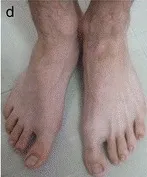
Phenotypic characteristics of the patient at 14 years of age. Postural kyphosis with sloping shoulders.
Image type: medical_photograph (skin_photograph)